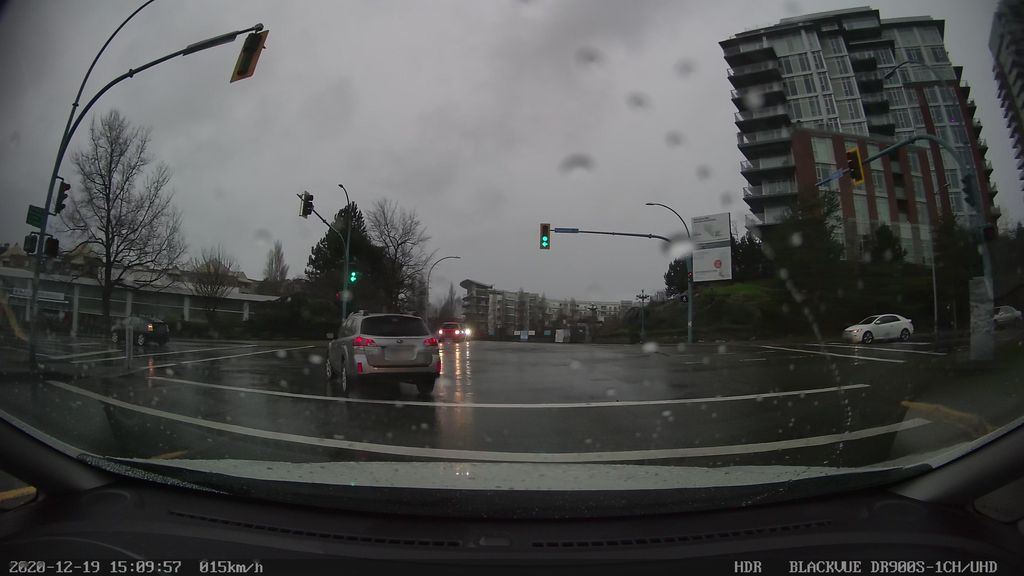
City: victoria